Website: lowes
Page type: order-tracking
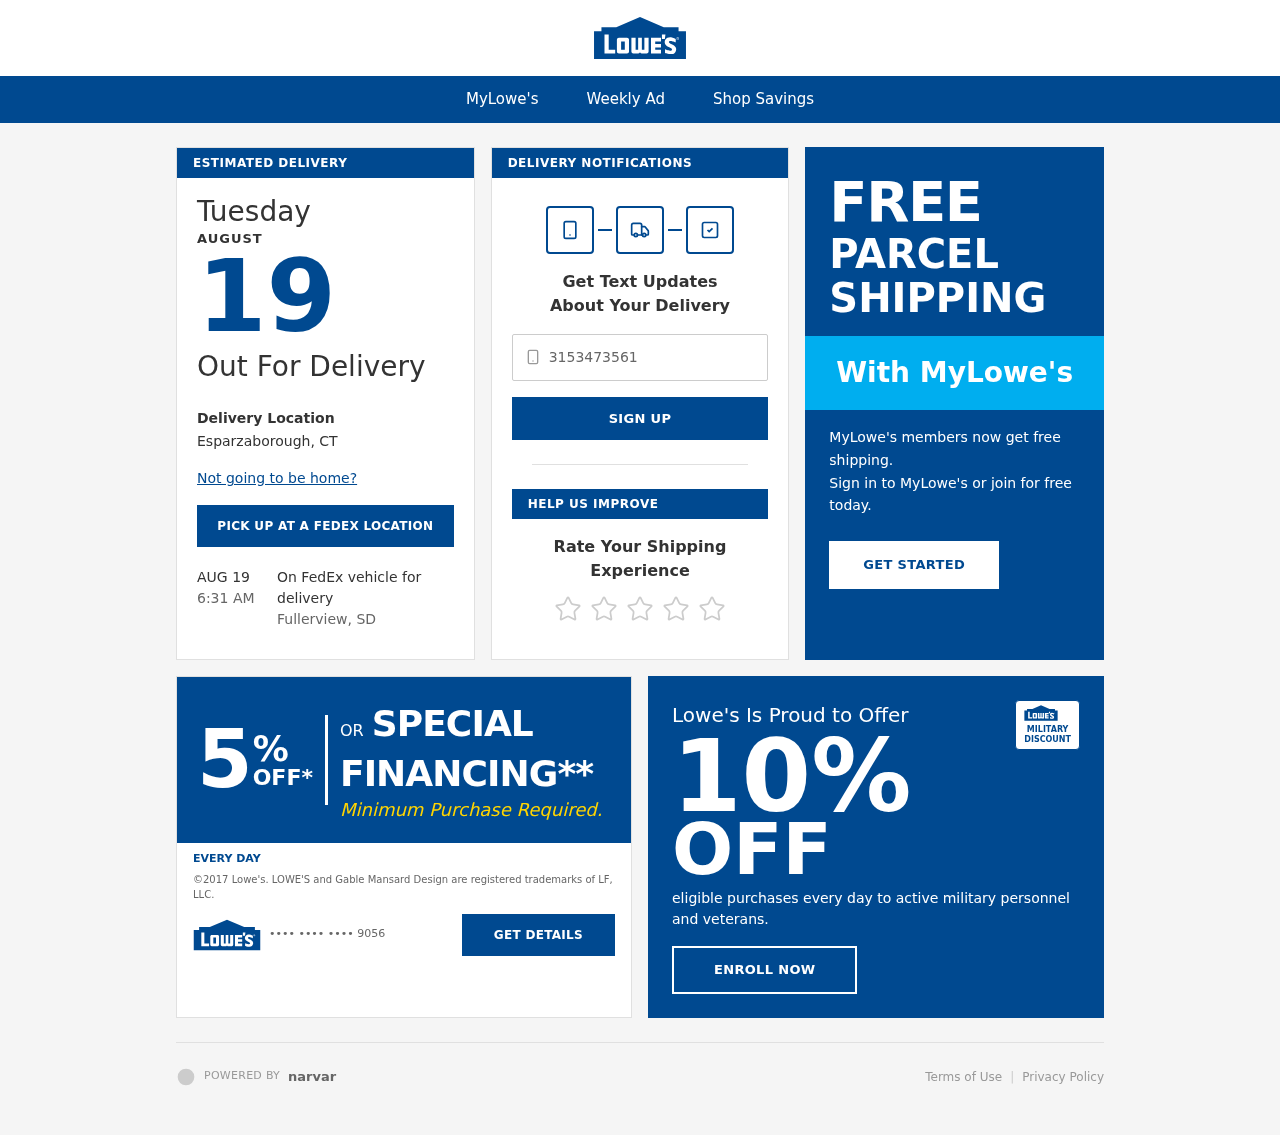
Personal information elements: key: PII_CARD_LAST4
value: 9056
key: PII_PHONE
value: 3153473561
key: PII_CITY_STATE
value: Esparzaborough, CT
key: PII_CITY_STATE2
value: Fullerview, SD
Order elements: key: ORDER_DELIVERY_DATE
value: AUG 19
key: ORDER_DELIVERY_DATE
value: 6:31 AM
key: ORDER_DELIVERY_DATE
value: AUGUST
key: ORDER_DELIVERY_DATE
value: Tuesday
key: ORDER_DELIVERY_DATE
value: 19